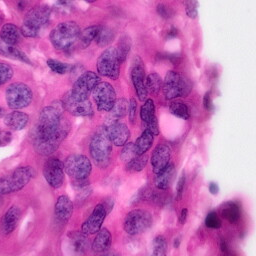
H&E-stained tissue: Pancreatic